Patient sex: M
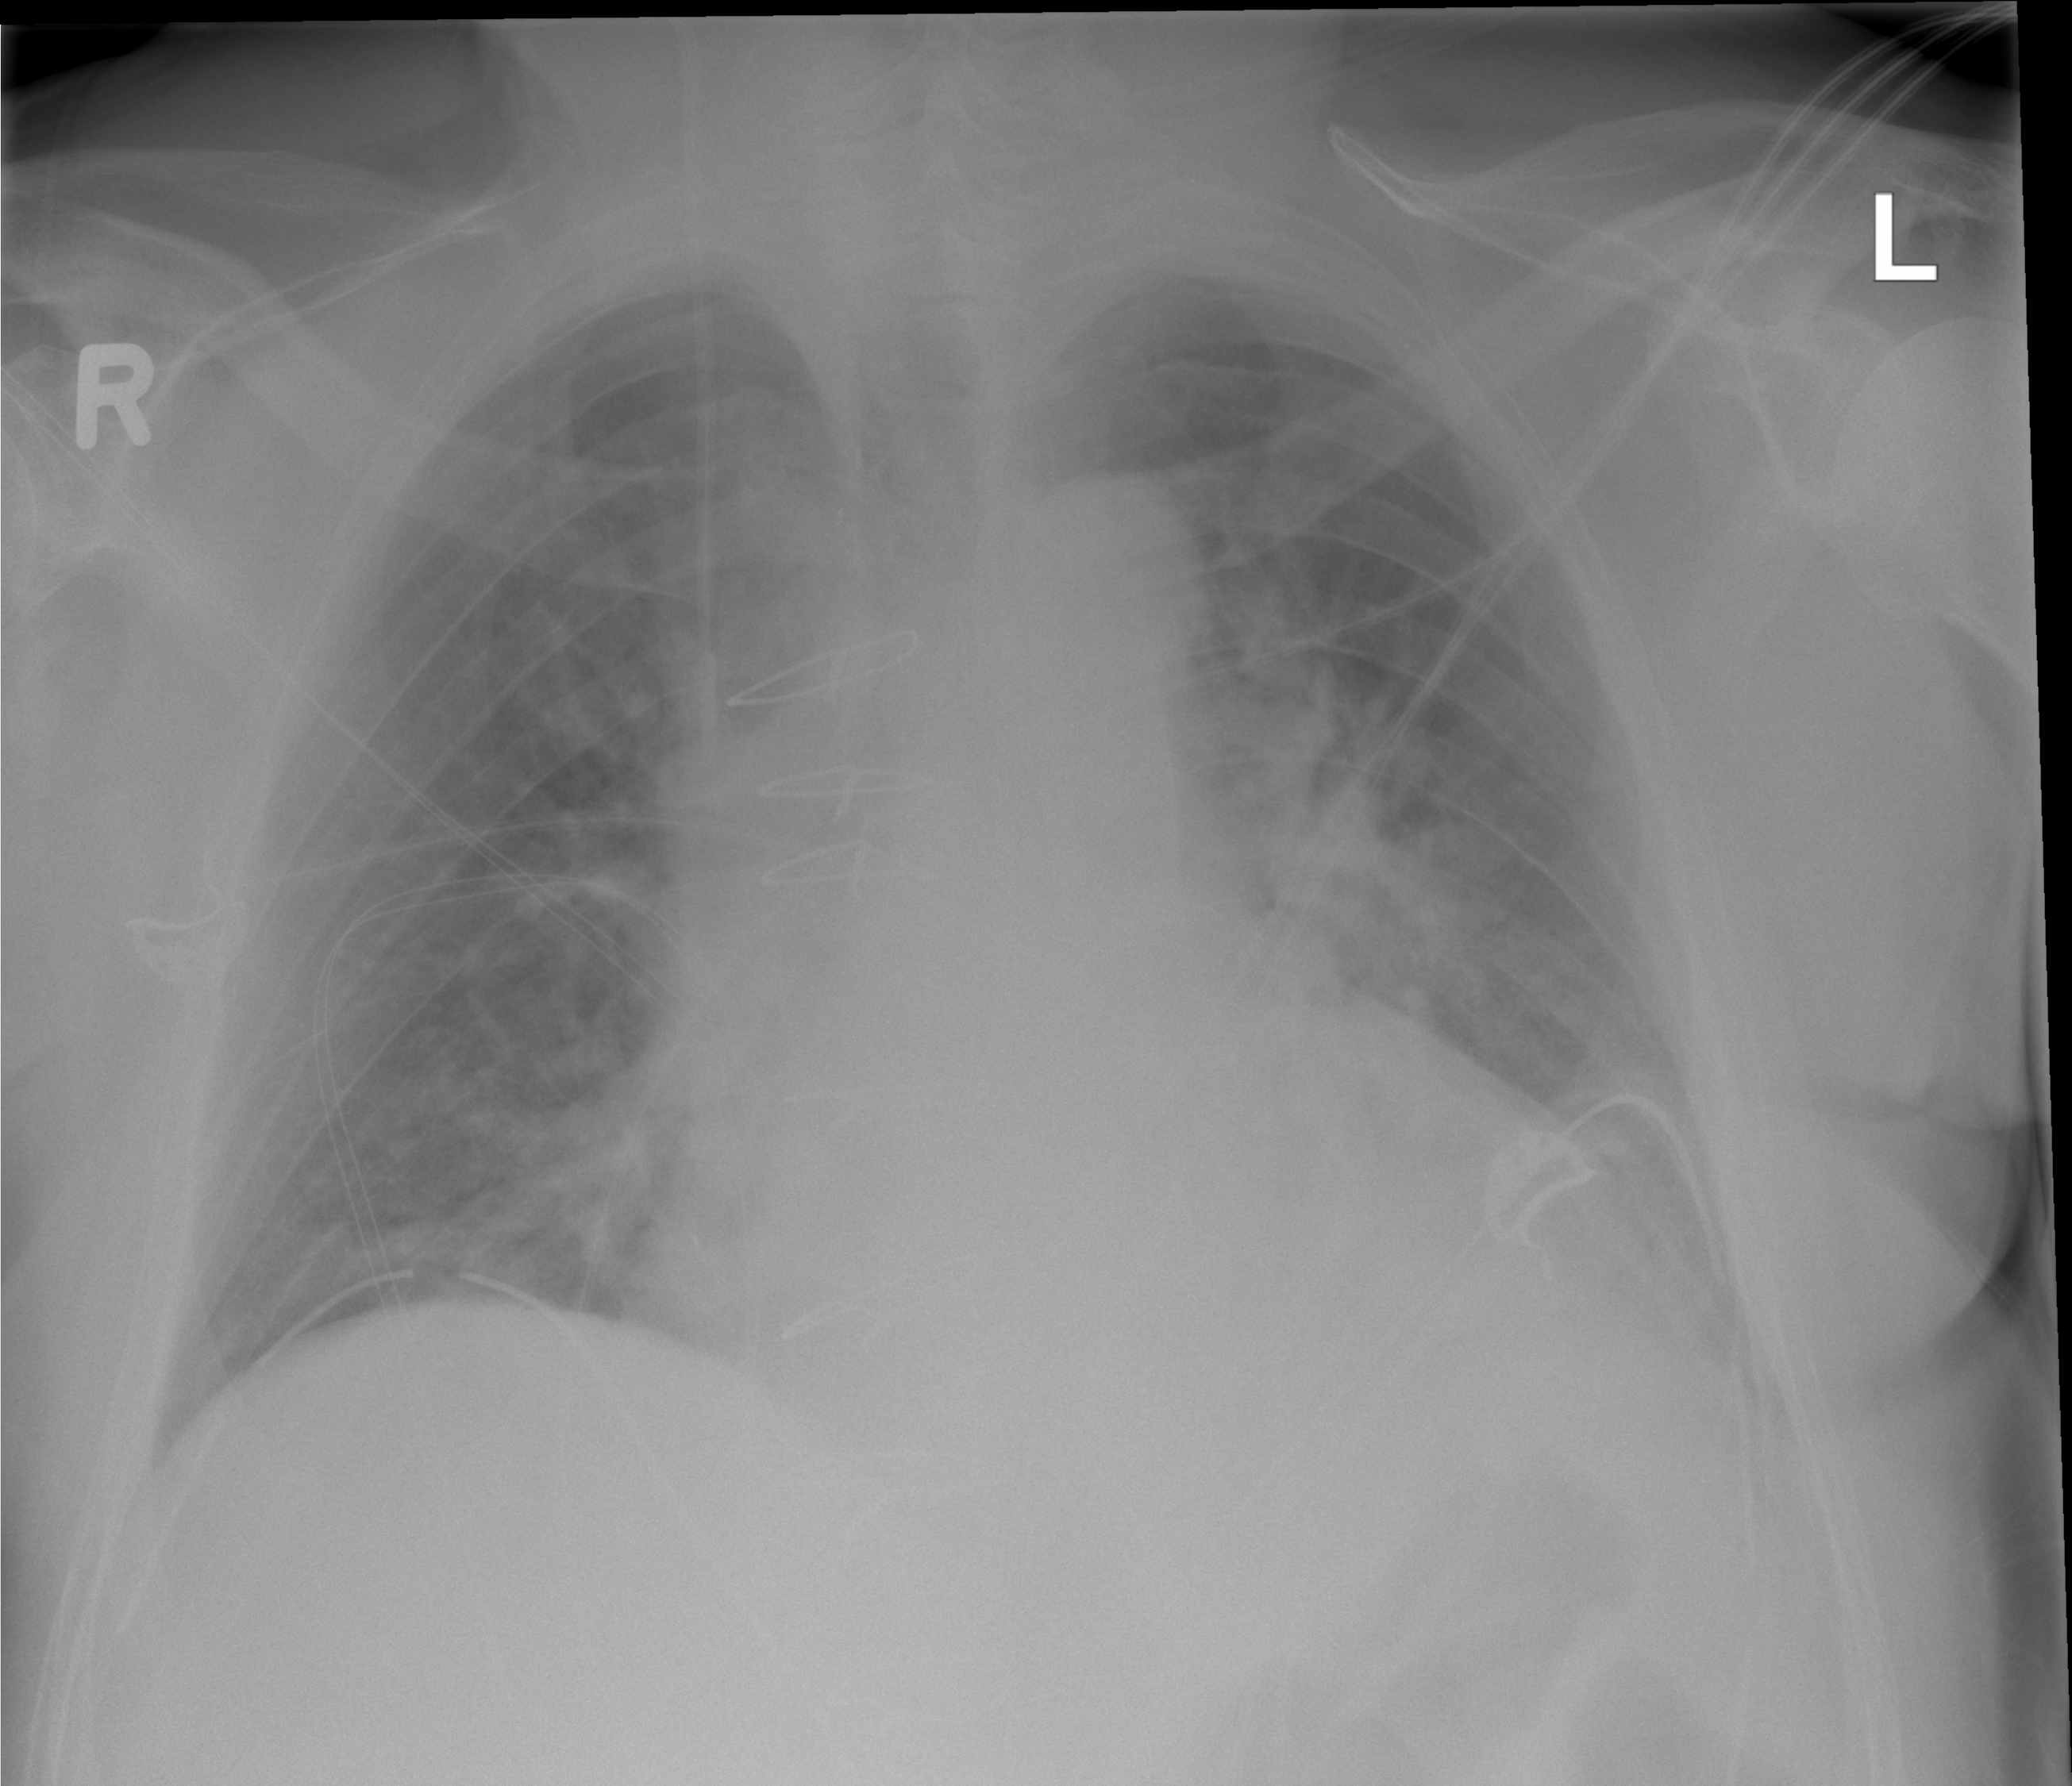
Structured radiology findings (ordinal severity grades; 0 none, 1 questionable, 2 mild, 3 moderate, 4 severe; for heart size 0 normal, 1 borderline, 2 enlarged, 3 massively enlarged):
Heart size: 2
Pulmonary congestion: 3
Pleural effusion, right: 0
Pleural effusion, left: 2
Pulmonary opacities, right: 2
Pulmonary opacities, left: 2
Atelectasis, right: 1
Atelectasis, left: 2